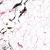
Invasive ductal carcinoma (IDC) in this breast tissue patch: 0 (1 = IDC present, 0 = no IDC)